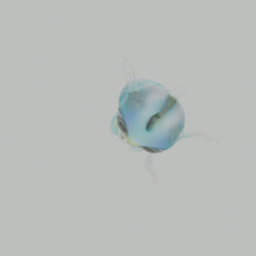
Label: animals